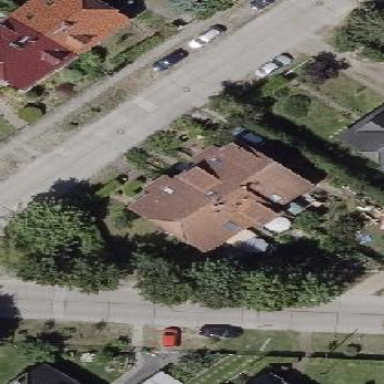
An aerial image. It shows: Semi-detached house with gabled roof.